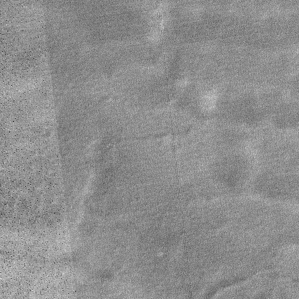
Label: frost